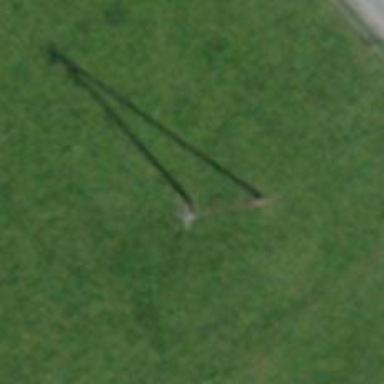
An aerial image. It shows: Termination pole used for power distribution.